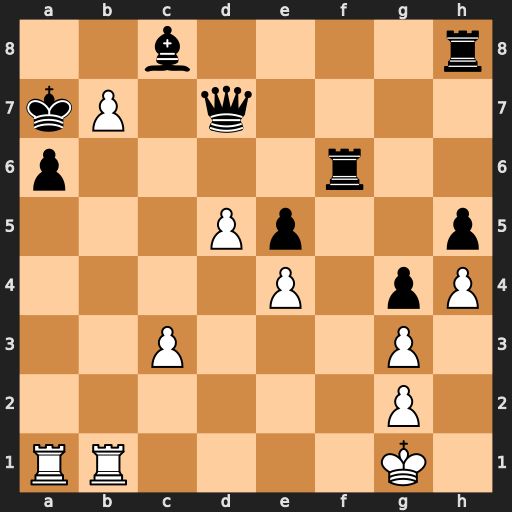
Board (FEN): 2b4r/kP1q4/p4r2/3Pp2p/4P1pP/2P3P1/6P1/RR4K1
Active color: w
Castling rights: -
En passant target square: -
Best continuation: b8=Q#